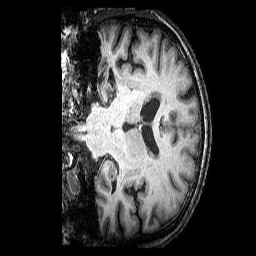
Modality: T1w
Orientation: coronal
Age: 67
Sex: female
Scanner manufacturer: siemens
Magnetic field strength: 3 T
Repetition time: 2.25 s
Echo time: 0.00452 s